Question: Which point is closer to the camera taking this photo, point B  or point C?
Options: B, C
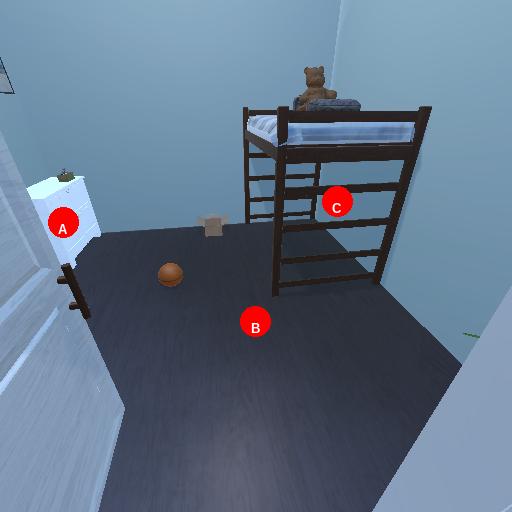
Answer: B